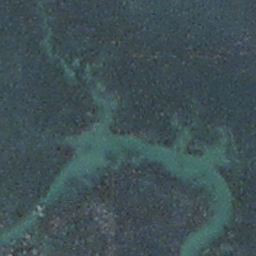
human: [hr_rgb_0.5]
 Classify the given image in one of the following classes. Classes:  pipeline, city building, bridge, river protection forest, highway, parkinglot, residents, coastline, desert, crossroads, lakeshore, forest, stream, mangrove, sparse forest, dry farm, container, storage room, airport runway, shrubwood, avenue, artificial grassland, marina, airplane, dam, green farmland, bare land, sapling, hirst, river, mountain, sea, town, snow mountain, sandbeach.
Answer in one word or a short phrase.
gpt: stream